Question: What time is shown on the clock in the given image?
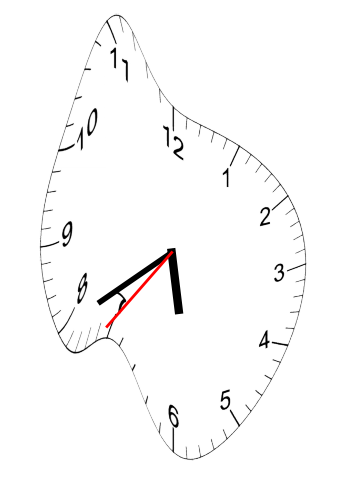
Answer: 05:39:36